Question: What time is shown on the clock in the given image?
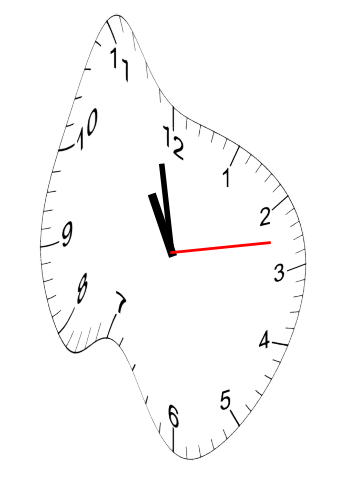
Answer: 10:58:13